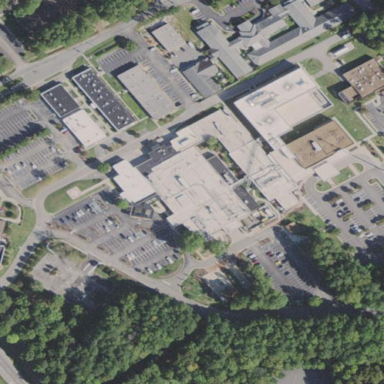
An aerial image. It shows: Healthcare facility identified as hospital.